Question: How to avoid this message on Windows XP, please?
I have tried to create the exception for my domain (with trusted SSL certificate) in Java settings, put all the security levels to the lovest values but this warning still occurs.
It is really annoying when I have to click on this 3 times a minute (Zebra printer printing applet).

Thanks
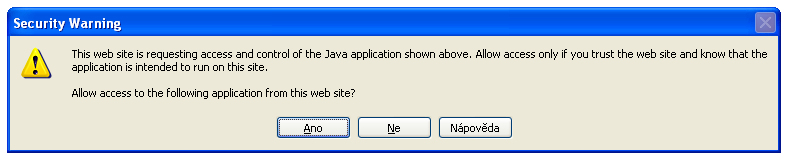
Answer: 'Trusted SSL certificate' is irrelevant. You need to sign the applet with a trusted certificate.